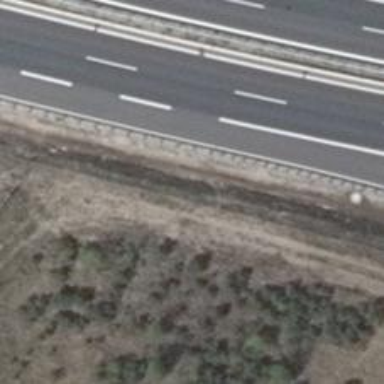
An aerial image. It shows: Motorroad with trunk link.